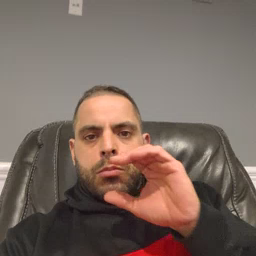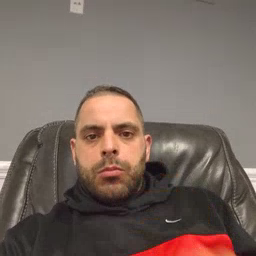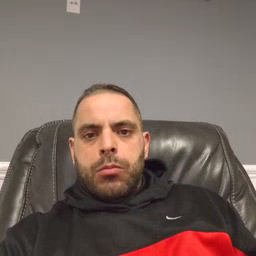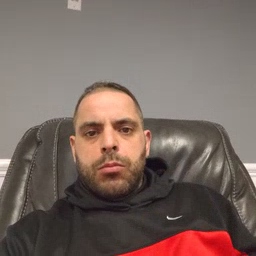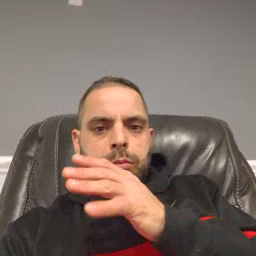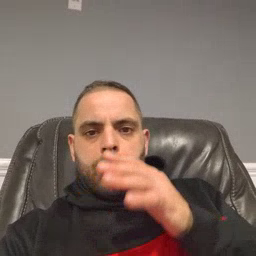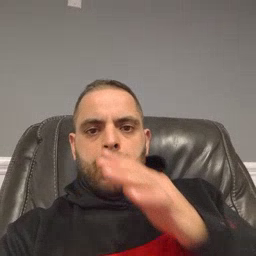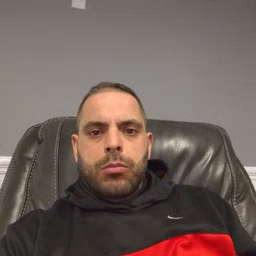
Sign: farm